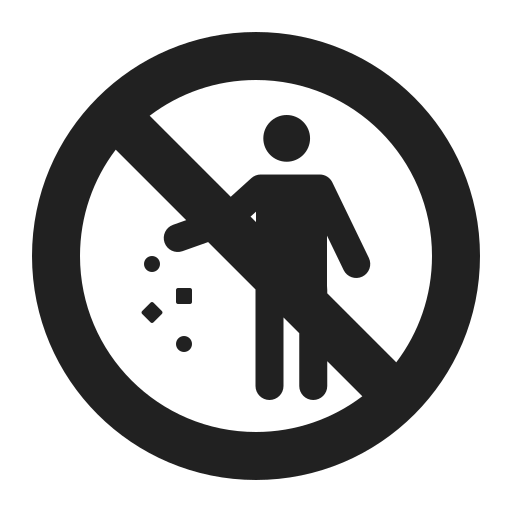
no littering high contrast